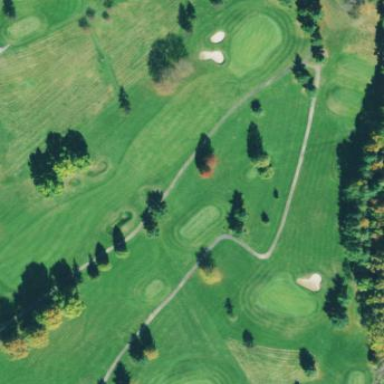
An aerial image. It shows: Golf rough area.